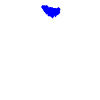
Particle: electron